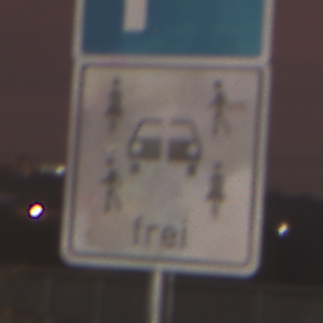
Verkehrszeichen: CarsharingfahrzeugeFrei
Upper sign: Parken
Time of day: SunriseSunset
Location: Outdoor (Urban)
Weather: PartlyCloudy
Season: NotSpecified
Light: Artificial